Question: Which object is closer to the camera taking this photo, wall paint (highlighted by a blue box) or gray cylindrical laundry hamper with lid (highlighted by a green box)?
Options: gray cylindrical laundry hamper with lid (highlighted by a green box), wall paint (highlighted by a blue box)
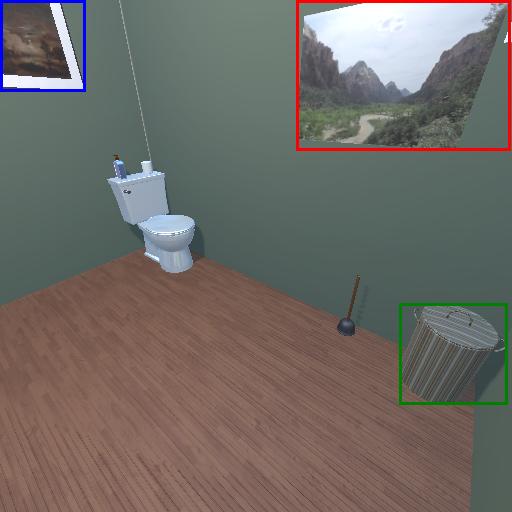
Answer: gray cylindrical laundry hamper with lid (highlighted by a green box)